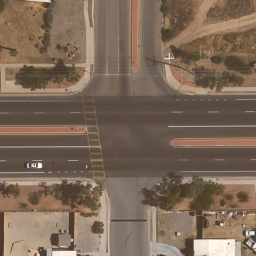
Label: intersection